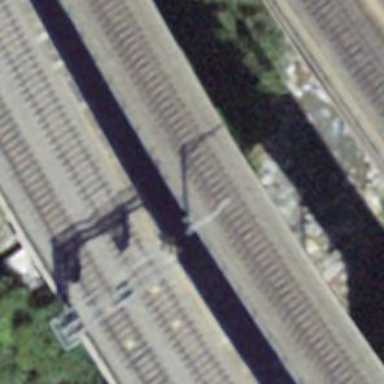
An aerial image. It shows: Railway bridge with electrified contact line on spur service.